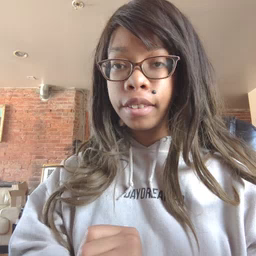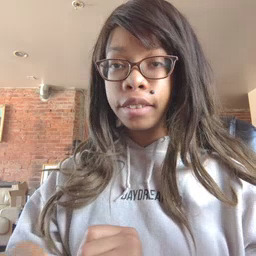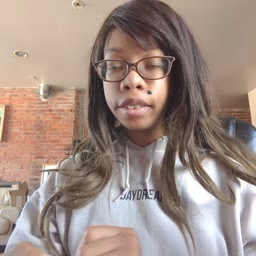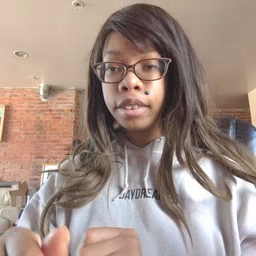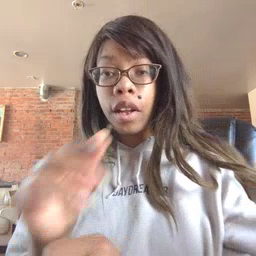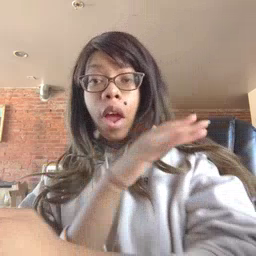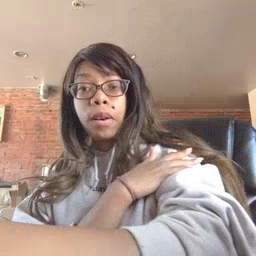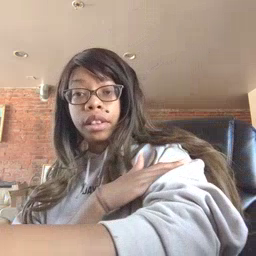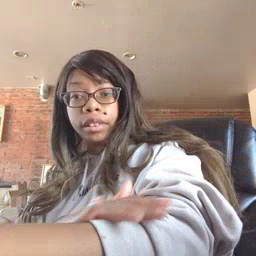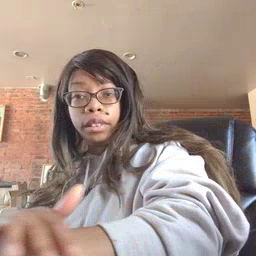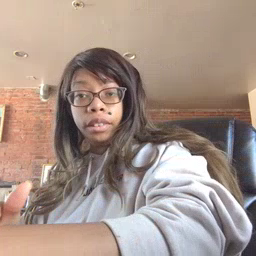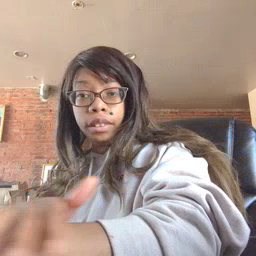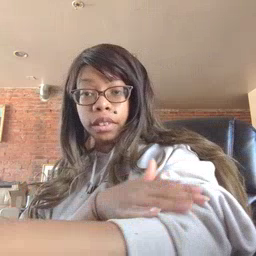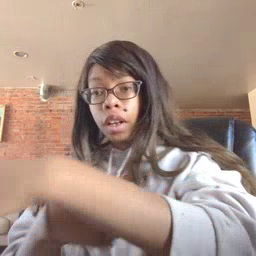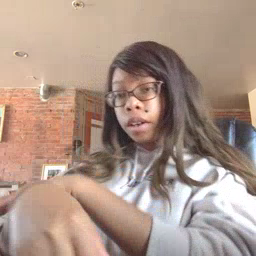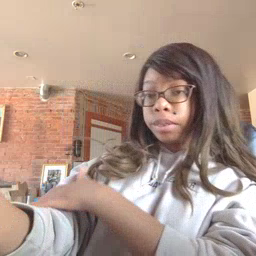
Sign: arm